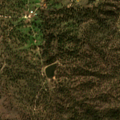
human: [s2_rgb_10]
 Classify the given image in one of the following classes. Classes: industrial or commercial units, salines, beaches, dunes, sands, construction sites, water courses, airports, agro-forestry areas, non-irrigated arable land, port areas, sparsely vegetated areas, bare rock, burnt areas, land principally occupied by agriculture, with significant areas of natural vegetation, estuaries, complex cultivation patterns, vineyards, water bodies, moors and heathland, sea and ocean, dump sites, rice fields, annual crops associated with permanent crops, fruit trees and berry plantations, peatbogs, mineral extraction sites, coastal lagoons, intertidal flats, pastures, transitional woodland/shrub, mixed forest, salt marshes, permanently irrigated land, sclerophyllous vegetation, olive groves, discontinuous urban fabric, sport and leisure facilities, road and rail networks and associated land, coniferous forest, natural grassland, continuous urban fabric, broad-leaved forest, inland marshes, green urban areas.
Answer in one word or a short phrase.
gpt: agro-forestry areas, broad-leaved forest